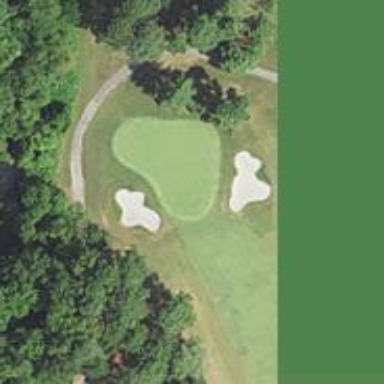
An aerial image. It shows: View of golf hole.